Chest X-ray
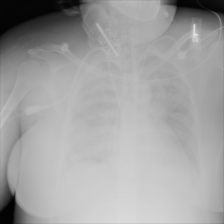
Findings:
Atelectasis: negative
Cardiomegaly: negative
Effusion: positive
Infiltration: negative
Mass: negative
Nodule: negative
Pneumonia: negative
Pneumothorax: negative
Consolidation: positive
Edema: negative
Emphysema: negative
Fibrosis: negative
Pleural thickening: negative
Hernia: negative